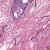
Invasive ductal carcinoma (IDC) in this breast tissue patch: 0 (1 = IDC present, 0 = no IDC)